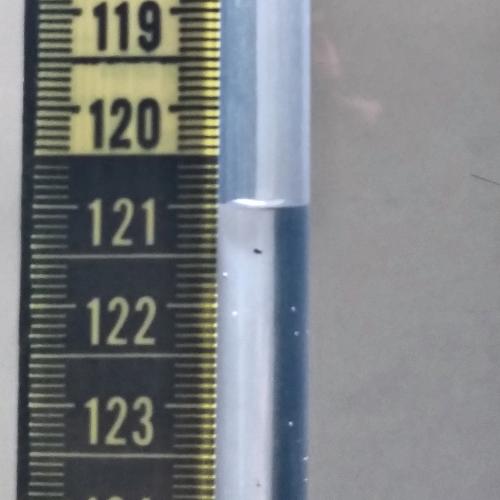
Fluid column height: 121.0 cm